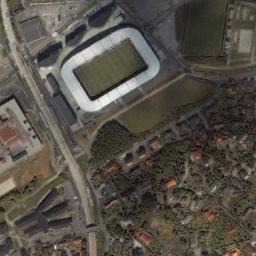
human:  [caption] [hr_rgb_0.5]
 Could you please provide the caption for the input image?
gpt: The stadium is on the bare land next to some buildings and trees .

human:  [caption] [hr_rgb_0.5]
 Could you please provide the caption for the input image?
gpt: There is a baseball field between the two roads .

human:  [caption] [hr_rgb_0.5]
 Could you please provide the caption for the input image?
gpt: Square gymnasium surrounded by buildings and forest .

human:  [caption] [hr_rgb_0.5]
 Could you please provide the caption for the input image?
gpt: Many buildings are next to the stadium .

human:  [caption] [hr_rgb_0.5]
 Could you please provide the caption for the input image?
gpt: There are some buildings and green trees beside the stadium .